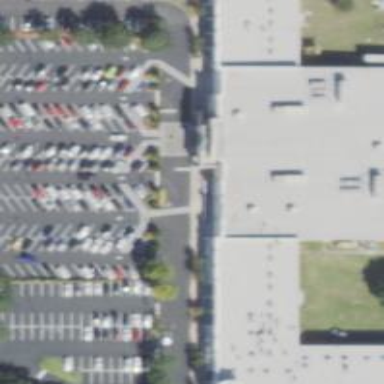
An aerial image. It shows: Parking space.